Question: I'm using asp.net and report viewer control in a web page. I want to format its colors to match the page.
What properties do I need to set to change the backcolor or other style properties of the below image only(it appears inside the report viewer control)? Can I change them from the reportviewer control or do I need to edit the markup of the .RDL file? If these properties can be changed in the RDL file where should I look to change them?
Please, I only want to know if I can change the colors/properties of what I show in the image below. Thanks

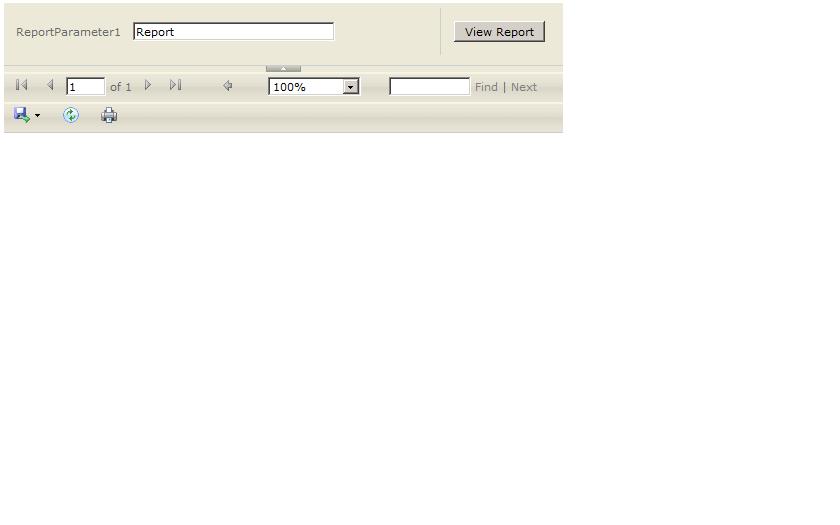
Answer: You could look at the styles used by the control when it's rendered on the page and override them on your own CSS file. Just make sure you reference your css file on the page containing the report viewer control.
Worst case scenario, you can apply your own styles using jQuery. All you need to know is the ids or classes (or whatever selector is appropriate) of the html elements when the control is rendered.
The bottom line is that you can accomplish this because the report viewer control is not some sort of ActiveX control or Applet of any sort. The only thing on this control that actually uses an ActiveX control is the "print" icon, which, if I recall correctly, can send the output directly to the default printer w/o asking you to select one when used within Internet Explorer. On other browsers, doesn't even render the print icon.